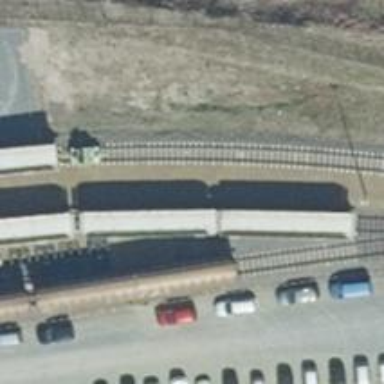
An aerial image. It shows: Railway yard.